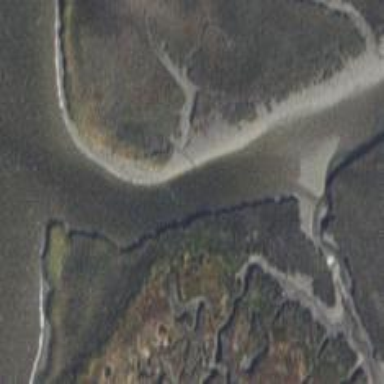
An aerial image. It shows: The image shows tidal environment.